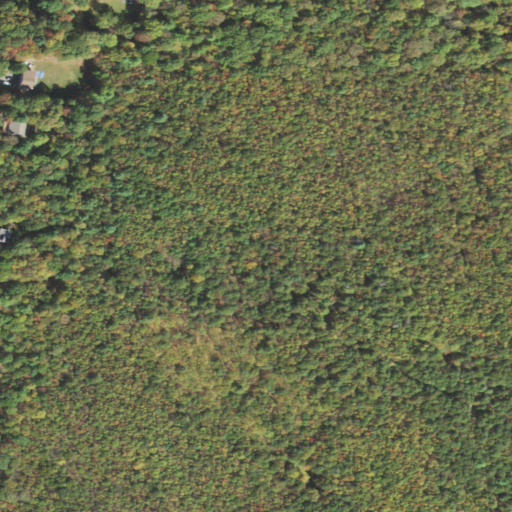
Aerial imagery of mountain in Pennsylvania named Gates Hill containing deciduous forest, open development, and medium intensity development